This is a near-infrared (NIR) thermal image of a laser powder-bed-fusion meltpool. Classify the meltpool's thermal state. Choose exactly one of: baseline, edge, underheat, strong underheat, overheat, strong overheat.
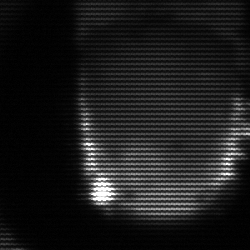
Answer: baseline